Колёса велосипеда имеют одинаковый радиус $R$, а расстояние между центрами колёс $l = 3R$. В протекторе покрышек переднего и заднего колёс застряли два маленьких камня. В начальный момент камень на заднем колесе касается земли, а камень на переднем колесе находится в крайнем переднем положении (см. рисунок).  Велосипед едет прямолинейно со скоростью $v$, колёса не скользят по дороге, камни не отрываются от покрышек.
Найдите максимальное $L_{\max}$ и минимальное $L_{\min}$ расстояния между камнями в процессе движения велосипеда.
Через какое минимальное время $t$ после начала движения расстояние между камнями достигает максимального значения?
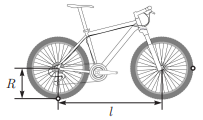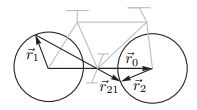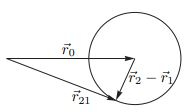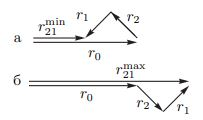
Найдите максимальное $L_{\max}$ и минимальное $L_{\min}$ расстояния между камнями в процессе движения велосипеда.
Решение: Поскольку колёса имеют одинаковые размеры и не проскальзывают, они вращаются с одинаковыми угловыми скоростями $\omega=v/R$. Поэтому угол между радиус-векторами камней $\vec r_{1}$ и $\vec r_{2}$ относительно центров колёс в любой момент времени составляет $90^\circ$ (см. рисунок).  Радиус-вектор $\vec r_{21}$ второго камня относительно первого можно найти из векторного равенства $$ \vec r_{21}=\vec r_{0}+\vec r_{2}-\vec r_{1}, $$ где $\vec r_{0}$ — радиус-вектор центра переднего колеса относительно центра заднего. Так как угол между векторами $\vec r_{1}$ и $\vec r_{2}$ всегда равен $90^\circ$, то вектор $\vec r_{2}-\vec r_{1}$ имеет длину $\sqrt{2}R$ и вращается с постоянной угловой скоростью, равной угловой скорости колёс. Таким образом, радиус-вектор второго камня относительно первого можно найти как сумму вектора $\vec r_{0}$ (который не меняется в процессе движения велосипеда) и вектора, имеющего длину $\sqrt{2}R$ и вращающегося с угловой скоростью $\omega$. Сложение этих векторов показано на рисунке ниже, причём концы векторов $\vec r_{2}-\vec r_{1}$ и $\vec r_{21}$ лежат на окружности радиуса $\sqrt{2}R$ с центром в конце вектора $\vec r_{0}$.  Из рисунка выше следует, что вектор $\vec r_{21}$ имеет минимальную длину в тот момент времени, когда вектор $\vec r_{2}-\vec r_{1}$ направлен противоположно вектору $\vec r_{0}$, максимальную — когда вектор $\vec r_{2}-\vec r_{1}$ направлен так же, как и вектор $\vec r_{0}$. Поэтому $$ r_{21}^{\min}=3R-\sqrt{2}R=R(3-\sqrt{2}); \\ r_{21}^{\max}=3R+\sqrt{2}R=R(3+\sqrt{2}). $$ Эти два случая показаны на рисунках $а$ и $б$ (см. рисунок ниже), соответственно.
Ответ: $$ L_{\min}=R(3-\sqrt{2}); \\ L_{\max}=R(3+\sqrt{2}). $$

Через какое минимальное время $t$ после начала движения расстояние между камнями достигает максимального значения?
Решение: Длина вектора $\vec r_{21}$ будет максимальна, когда вектор $\vec r_{2}$ повернётся на угол $\pi/4$ по сравнению с начальным положением. Отсюда находим момент времени $t$, когда расстояние между камнями достигает максимального значения: $$ t=\frac{\pi}{4\omega}=\frac{\pi R}{4 v}. $$
Ответ: $$ t=\frac{\pi R}{4 v}. $$
Темы:
T, Механика, Кинематика, Всероссийские, Относительное движение